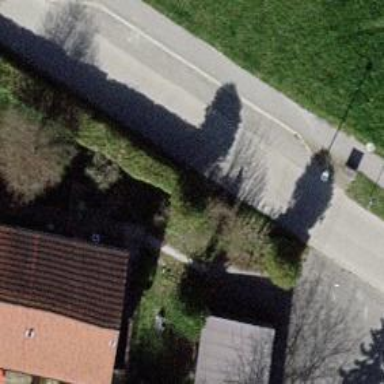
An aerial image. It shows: Asphalt sidewalk along the footway.